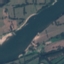
Label: River